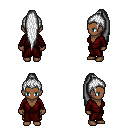
a pixel art fantasy rpg character, female body template, human, dark skin, red robe, gold greaves, white extra-long topknot hairstyle, four views (front, back, left, right), 2x2 character sprite sheet, small pixel art, hard edges, no anti-aliasing